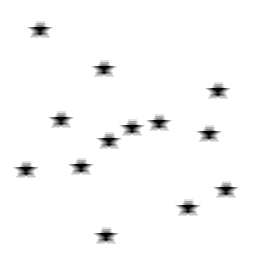
Squares: 0
Triangles: 0
Stars: 13
Total shapes: 13